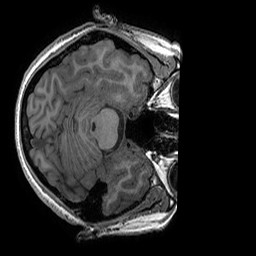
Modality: T1w
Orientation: axial
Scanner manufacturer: ge
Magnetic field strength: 3 T
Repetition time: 0.008156 s
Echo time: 0.00318 s